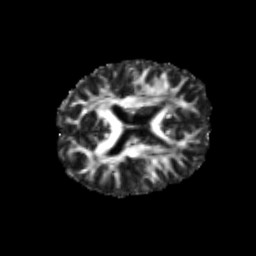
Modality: FA
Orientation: axial
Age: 22
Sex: male
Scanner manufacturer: siemens
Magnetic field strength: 3 T
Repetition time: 3.5 s
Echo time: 0.113 s